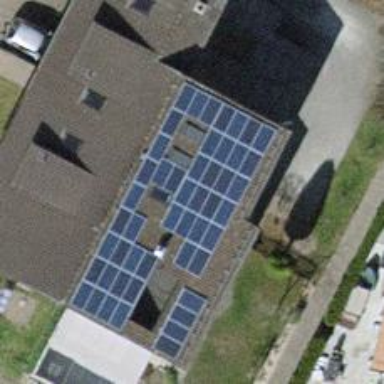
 consisting of solar photovoltaic panels."